Field crop: maize
Growth stage: 2
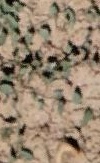
Species: convolvulus